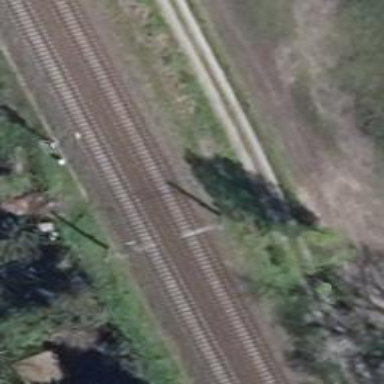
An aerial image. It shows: Milestone along the railway track with catenary mast.